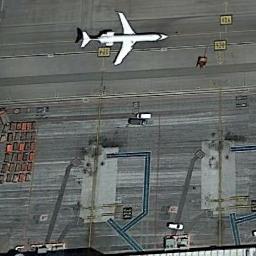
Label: airplane